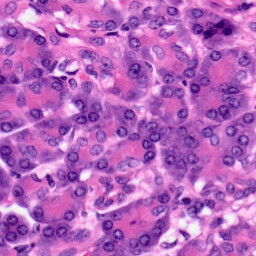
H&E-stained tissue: Pancreatic